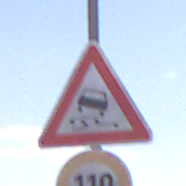
Verkehrszeichen: SchleuderOderRutschgefahr
Zusatzzeichen unten: Geschwindigkeit110
Umgebung: Outdoor, Nature
Tageszeit: Midday
Wetter: PartlyCloudy
Licht: Natural
Jahreszeit: NotSpecified
Kontrast: HighContrast